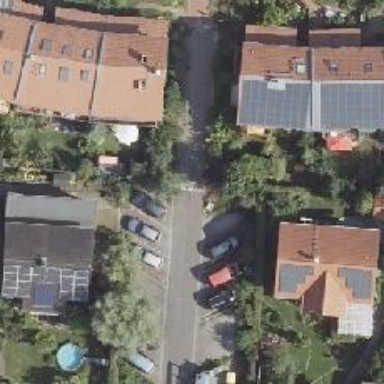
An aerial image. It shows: Asphalt road in living street with no sidewalk.